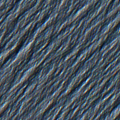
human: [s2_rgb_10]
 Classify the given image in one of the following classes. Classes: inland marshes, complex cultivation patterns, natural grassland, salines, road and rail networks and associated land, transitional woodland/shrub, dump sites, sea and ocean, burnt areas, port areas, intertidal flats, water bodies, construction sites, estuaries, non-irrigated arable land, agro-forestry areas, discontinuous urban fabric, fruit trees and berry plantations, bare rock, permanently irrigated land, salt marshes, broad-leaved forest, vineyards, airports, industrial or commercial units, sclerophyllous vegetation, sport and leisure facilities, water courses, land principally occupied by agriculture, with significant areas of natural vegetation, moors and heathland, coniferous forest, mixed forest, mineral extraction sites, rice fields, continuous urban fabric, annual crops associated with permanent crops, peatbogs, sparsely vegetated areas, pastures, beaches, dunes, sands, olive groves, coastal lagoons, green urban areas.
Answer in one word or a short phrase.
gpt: continuous urban fabric